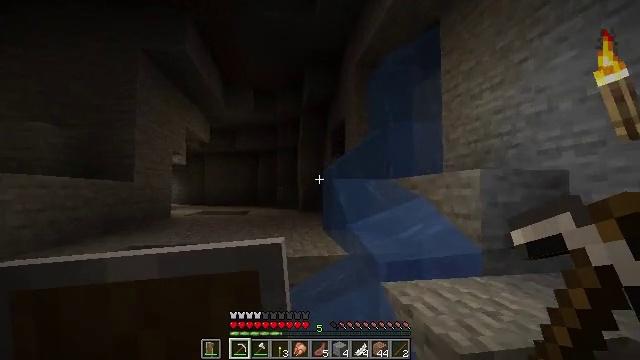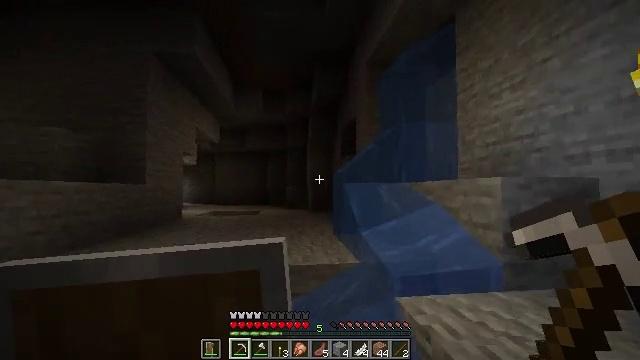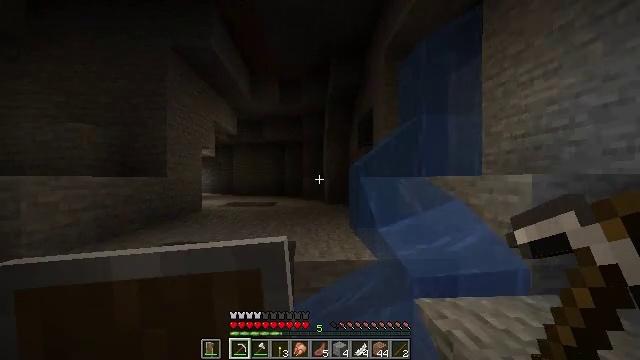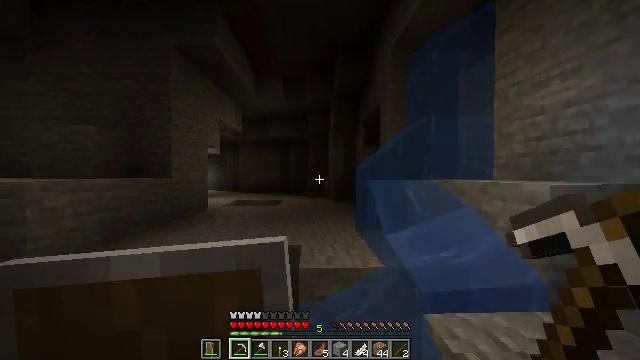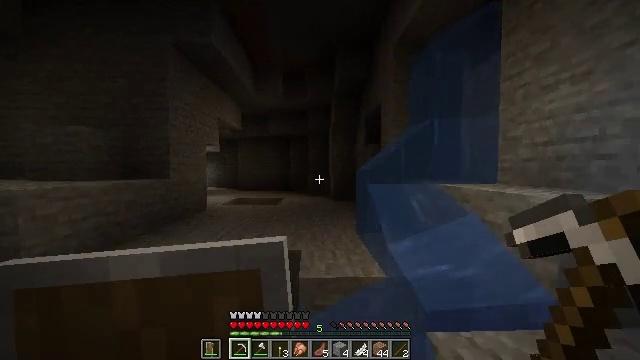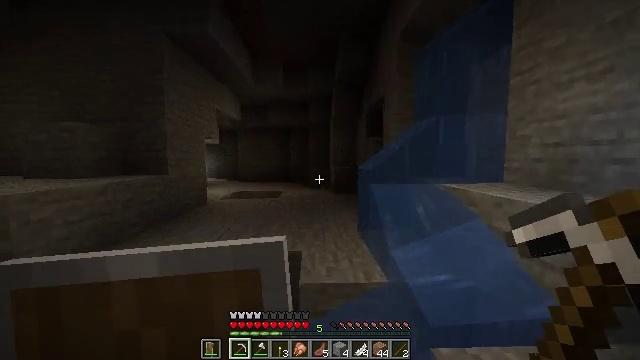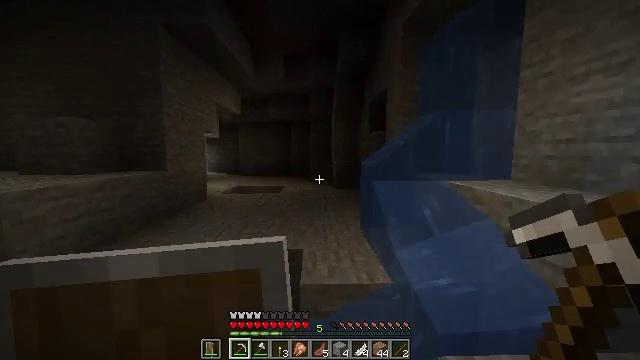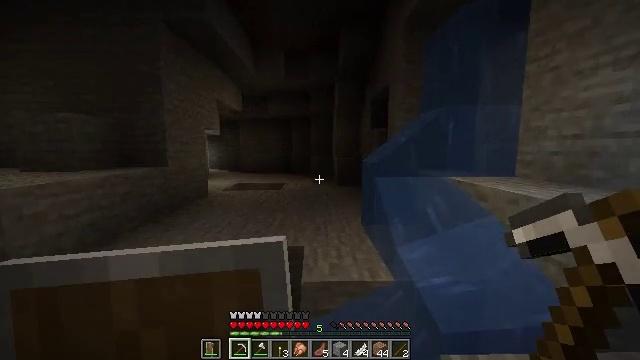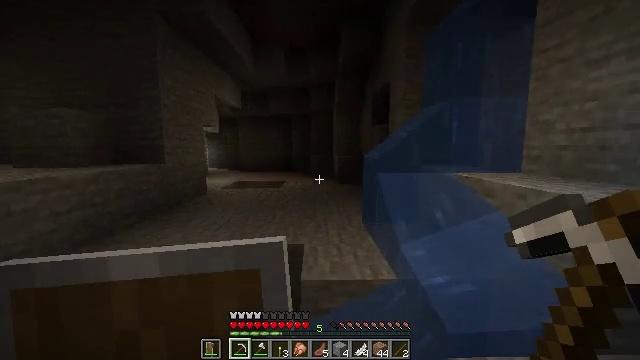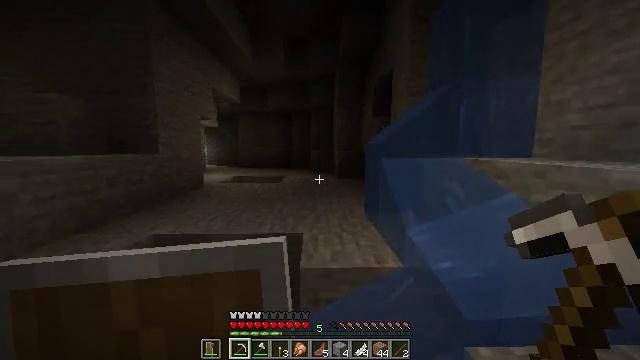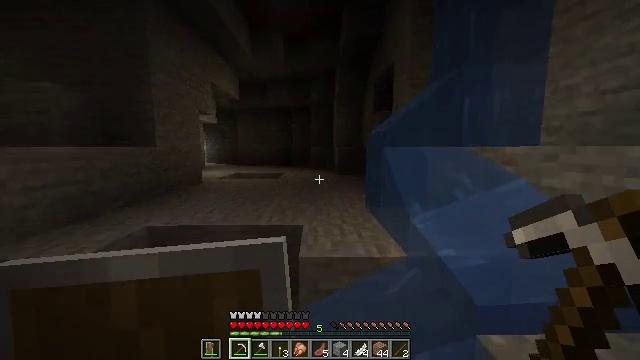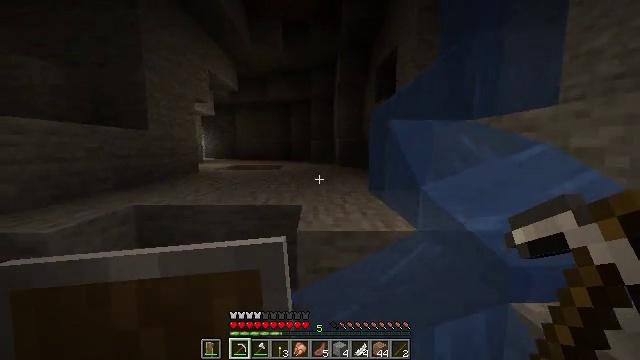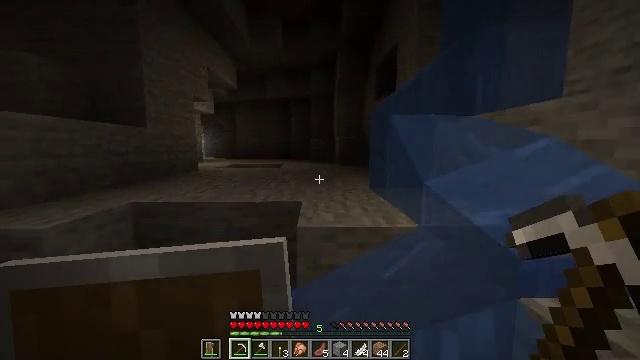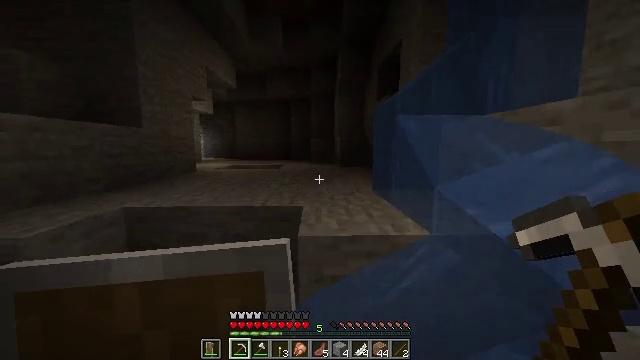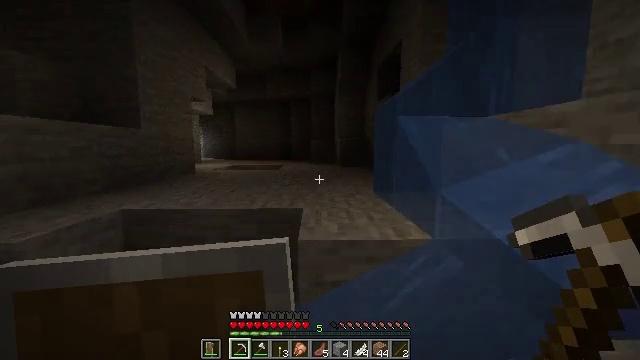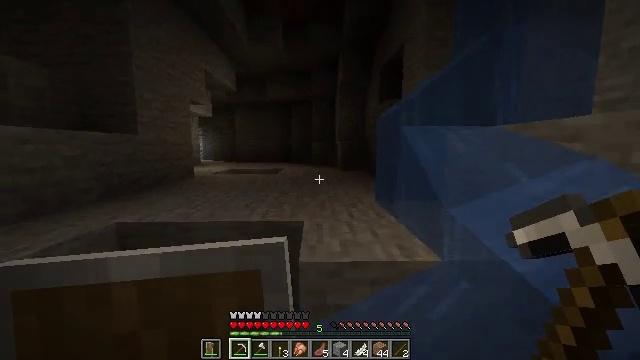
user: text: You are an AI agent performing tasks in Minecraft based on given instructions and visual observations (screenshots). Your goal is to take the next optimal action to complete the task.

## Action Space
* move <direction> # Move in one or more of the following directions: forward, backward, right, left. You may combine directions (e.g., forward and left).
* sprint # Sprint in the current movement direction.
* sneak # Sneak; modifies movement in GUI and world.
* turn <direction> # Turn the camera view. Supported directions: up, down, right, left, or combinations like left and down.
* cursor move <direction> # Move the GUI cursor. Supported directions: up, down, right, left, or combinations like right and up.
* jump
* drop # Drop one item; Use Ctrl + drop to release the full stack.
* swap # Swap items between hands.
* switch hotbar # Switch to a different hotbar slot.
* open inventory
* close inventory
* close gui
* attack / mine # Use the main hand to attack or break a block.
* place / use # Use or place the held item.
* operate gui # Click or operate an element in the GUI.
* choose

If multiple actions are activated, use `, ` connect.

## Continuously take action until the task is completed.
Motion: motion action
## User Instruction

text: Mine the granite block.
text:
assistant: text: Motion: move forward, turn left, jump
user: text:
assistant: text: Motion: move forward, turn left and down, jump
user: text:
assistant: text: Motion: move forward, turn left and down, jump
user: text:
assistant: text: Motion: move forward, turn down, jump
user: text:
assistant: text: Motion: move forward, turn down, jump
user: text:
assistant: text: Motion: move forward, turn down, jump
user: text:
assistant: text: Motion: move forward, jump
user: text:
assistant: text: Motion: move forward, jump
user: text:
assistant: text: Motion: move forward, jump
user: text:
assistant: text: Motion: move forward, jump
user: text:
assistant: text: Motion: move forward, jump
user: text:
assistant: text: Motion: move forward, jump
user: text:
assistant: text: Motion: move forward, jump
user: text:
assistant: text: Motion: move forward, jump
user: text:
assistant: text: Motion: move forward, jump
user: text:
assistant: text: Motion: move forward, jump
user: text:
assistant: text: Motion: move forward, jump
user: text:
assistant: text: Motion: move forward, jump
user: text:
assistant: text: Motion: move forward, jump
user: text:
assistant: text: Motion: move forward, jump
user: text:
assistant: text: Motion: move forward, jump
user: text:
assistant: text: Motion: move forward, jump
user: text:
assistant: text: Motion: move forward, jump
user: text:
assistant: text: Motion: move forward, jump
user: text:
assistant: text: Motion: move forward, jump
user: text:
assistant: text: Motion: move forward, turn up, jump
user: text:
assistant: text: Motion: move forward, turn left and up, jump
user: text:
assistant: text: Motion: move forward, turn left and up, jump
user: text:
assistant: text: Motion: move forward, turn up, jump
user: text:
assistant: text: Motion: move forward, turn up, jump